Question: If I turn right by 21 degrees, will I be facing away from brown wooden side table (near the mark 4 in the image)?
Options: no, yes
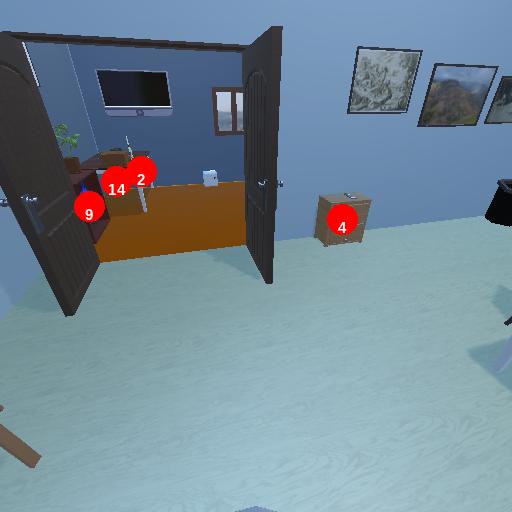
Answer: no